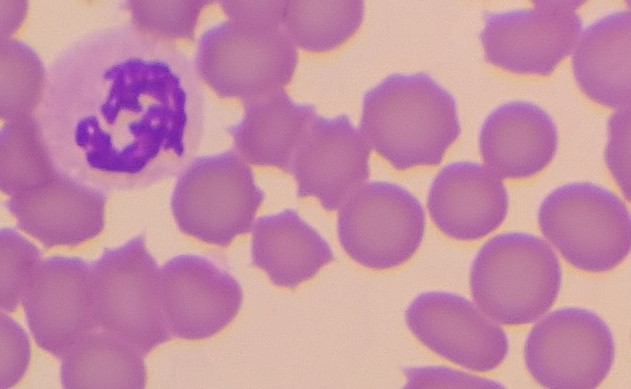
White blood cell type: Neutrophil